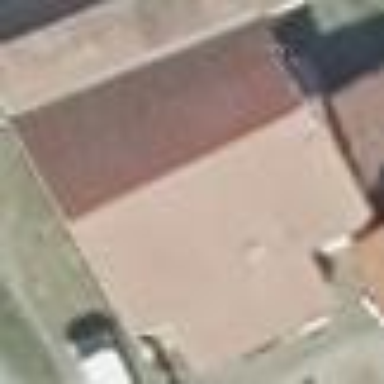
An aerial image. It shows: Detached building with gabled roof made of red roof tiles. The building itself is gray in color.